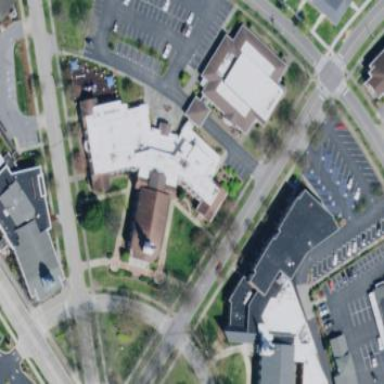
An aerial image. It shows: Church which is place of worship.